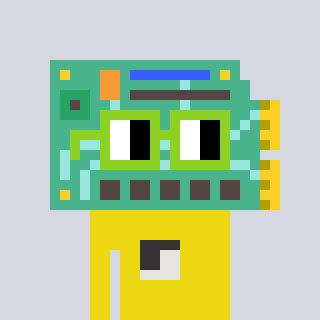
a pixel art character with square light green glasses, a chipboard-shaped head and a yellow-colored body on a cool background